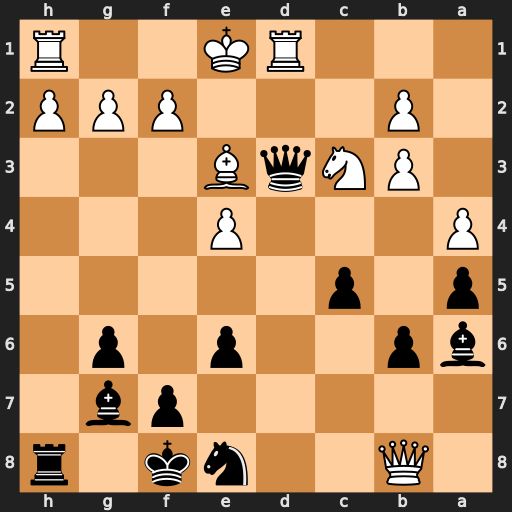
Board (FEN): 1Q2nk1r/5pb1/bp2p1p1/p1p5/P3P3/1PNqB3/1P3PPP/3RK2R
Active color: b
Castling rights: K
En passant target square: -
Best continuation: Bxc3+ bxc3 Qe2#